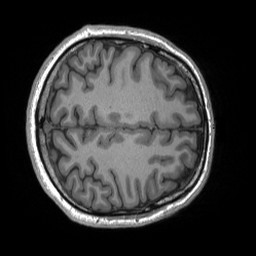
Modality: T1w
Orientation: axial
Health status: ill
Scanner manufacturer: siemens
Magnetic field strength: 3 T
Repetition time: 2.3 s
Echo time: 0.00243 s